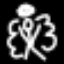
Label: angel